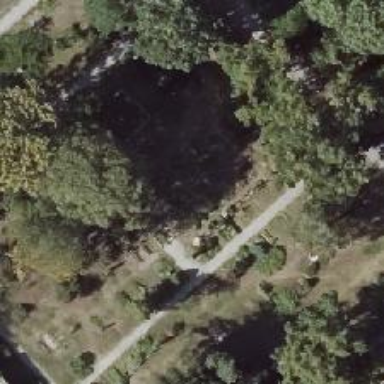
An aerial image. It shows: Historic tomb in cemetery.